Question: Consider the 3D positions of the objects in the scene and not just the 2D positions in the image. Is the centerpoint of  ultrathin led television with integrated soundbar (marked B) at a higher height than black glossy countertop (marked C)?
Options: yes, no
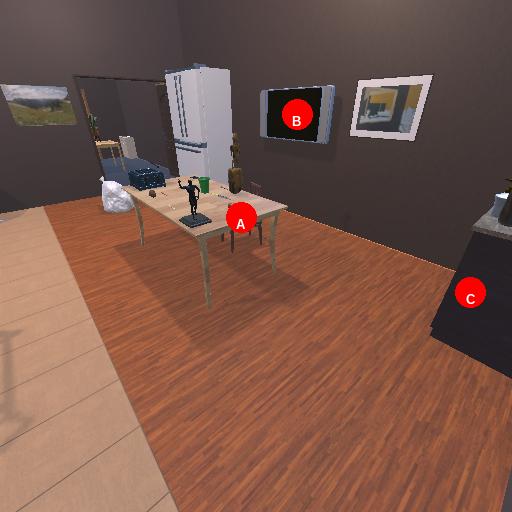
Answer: yes